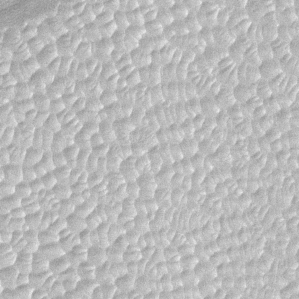
Label: frost